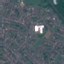
Land use / land cover class: Residential